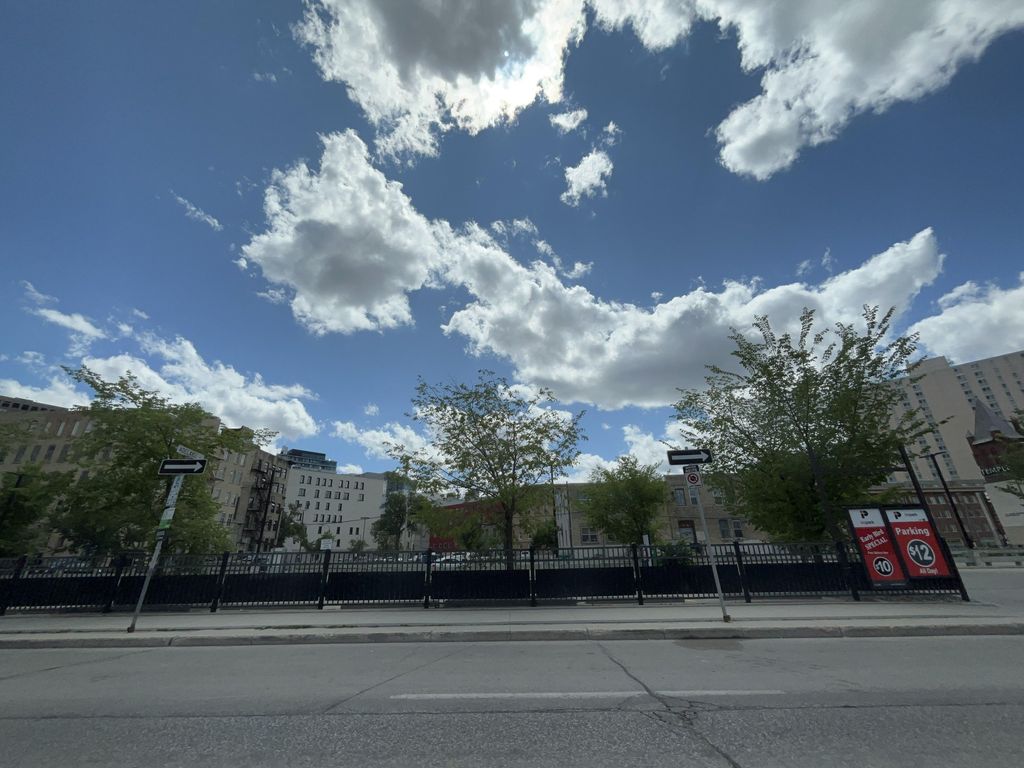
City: winnipeg